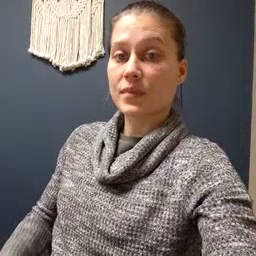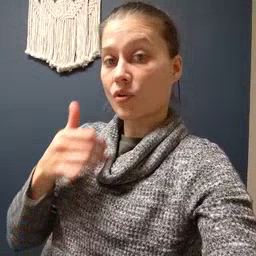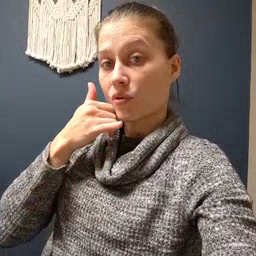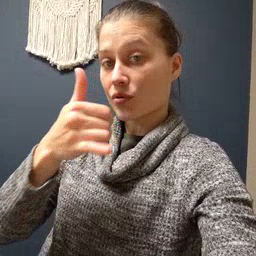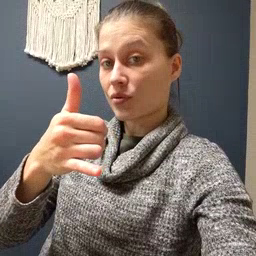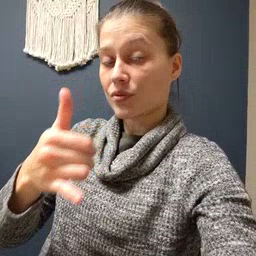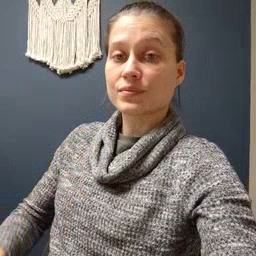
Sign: callonphone